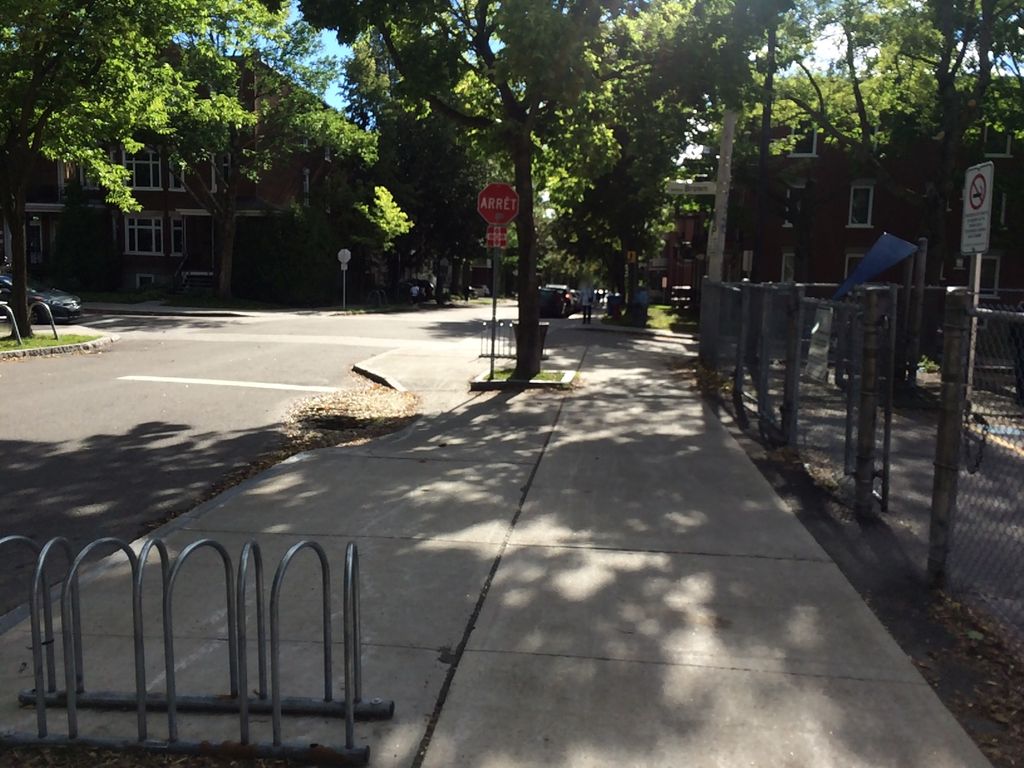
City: quebec_city